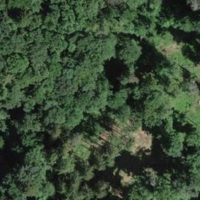
EUNIS habitat code: 41
Species observed at this site:
Lamium galeobdolon